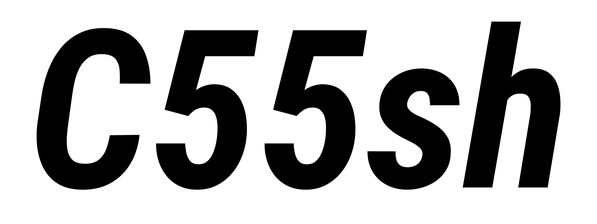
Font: Roboto-Italic_Condensed_Bold_Italic